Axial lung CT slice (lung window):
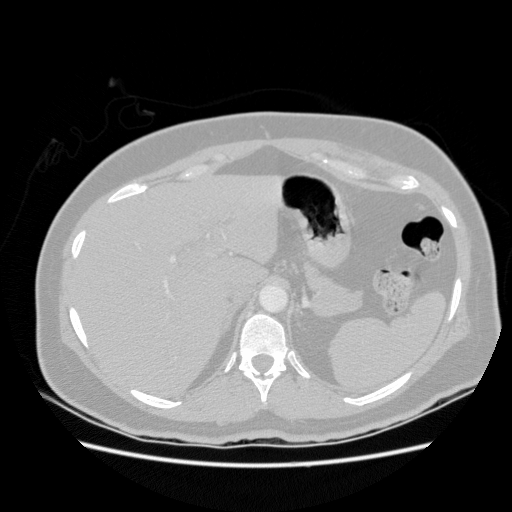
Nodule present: no